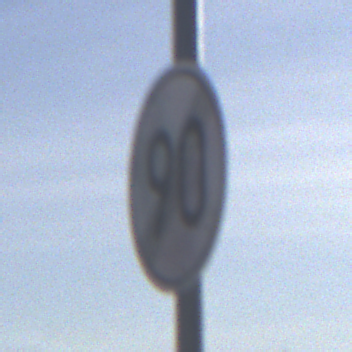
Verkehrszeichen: EndeGeschwindigkeit90
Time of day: MorningAfternoon
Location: Outdoor (RoadRail)
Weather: PartlyCloudy
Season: NotSpecified
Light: Natural